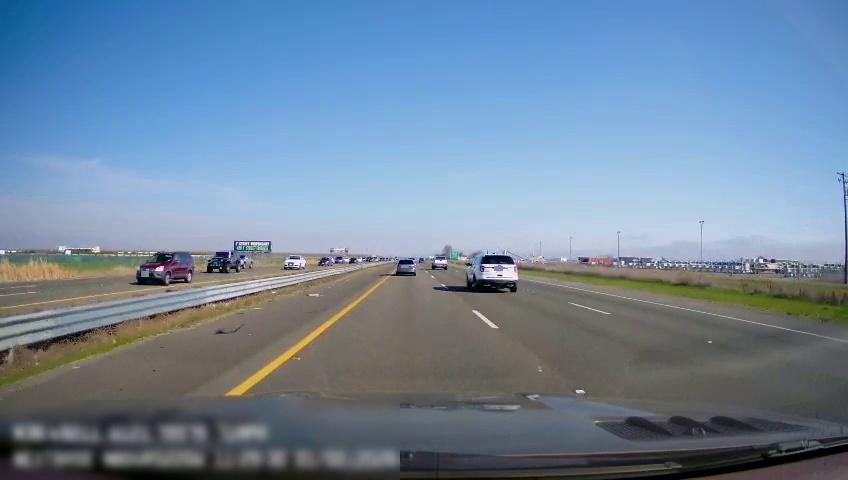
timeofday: Day
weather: Sunny
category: Drivable Space
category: Drivable Space
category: Vehicles | SUV
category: Vehicles | SUV
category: Vehicles | SUV
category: Vehicles | SUV
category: Vehicles | Car
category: Vehicles | Car
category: Vehicles | SUV
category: Vehicles | SUV
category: Vehicles | Truck
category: Lanes | Current Lane
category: Lanes | Current Lane
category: Lanes | Alternate Lane
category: Lanes | Alternate Lane
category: Lanes | Opposite Lane
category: Lanes | Opposite Lane
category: Lanes | Opposite Lane